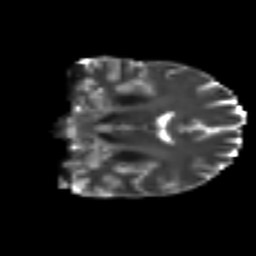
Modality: T2w
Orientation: coronal
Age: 43
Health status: ill
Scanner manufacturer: philips
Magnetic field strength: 3 T
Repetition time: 9 s
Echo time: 0.127 s